Question: I'm using two div with display: inline-block but these are not aligned horizontalme.
If I make the div with the same information, text and images, div align, but if there is more text than another, not aligned in some div.
i attach sample image and implemented code.
Thanks for the help

CSS:
'''
.serv_op{
-moz-border-radius: 20px;
-webkit-border-radius: 20px;
border-radius: 20px;
border: 1px solid #999;
height:330px;
text-align:center;
background:#E2E2E1;
display:inline-block;
width:350px;
}
'''
HTML:
'''
<div align="center" class="serv_op">
<br>
<img src="img/certificado.jpg">
<div style="clear:both"></div>
<div class="serv_titulo_op">CERTIFICADOS</div>
<div style="clear:both"></div>
<div class="serv_text_op">Estamos certificados por la SUPER INTENDENCIA DEVIGILACIA Y SEGURIDAD PRIVADA </div>
</div>
<div align="center" class="serv_op">
<br>
<img src="img/certificado2.jpg">
<div style="clear:both"></div>
<div class="serv_titulo_op">UN ANO DE GARANTIA</div>
<div style="clear:both"></div>
<div class="serv_text_op">En Security On siempre estamos pensando en su bienestar y en el de su establecimiento, por eso te ofrecemos un ano de garantia por defecto de fabrica.</div>
</div>
'''
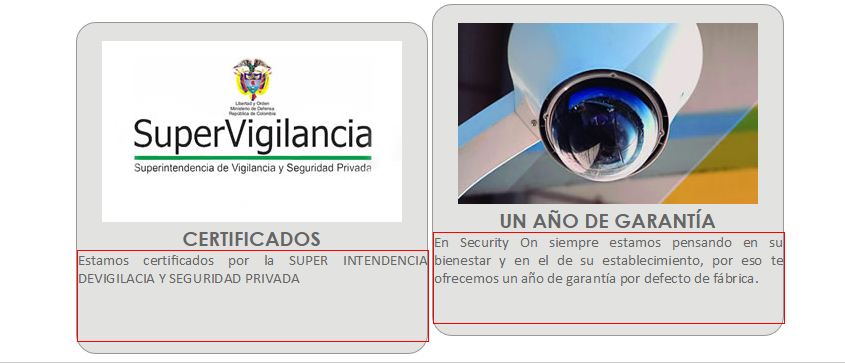
Answer: Try 'vertical-align: top'
<URL>